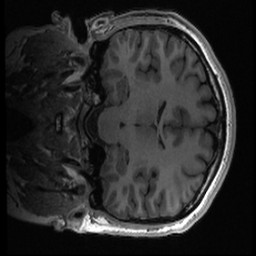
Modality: T1w
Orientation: coronal
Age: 22
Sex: female